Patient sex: M
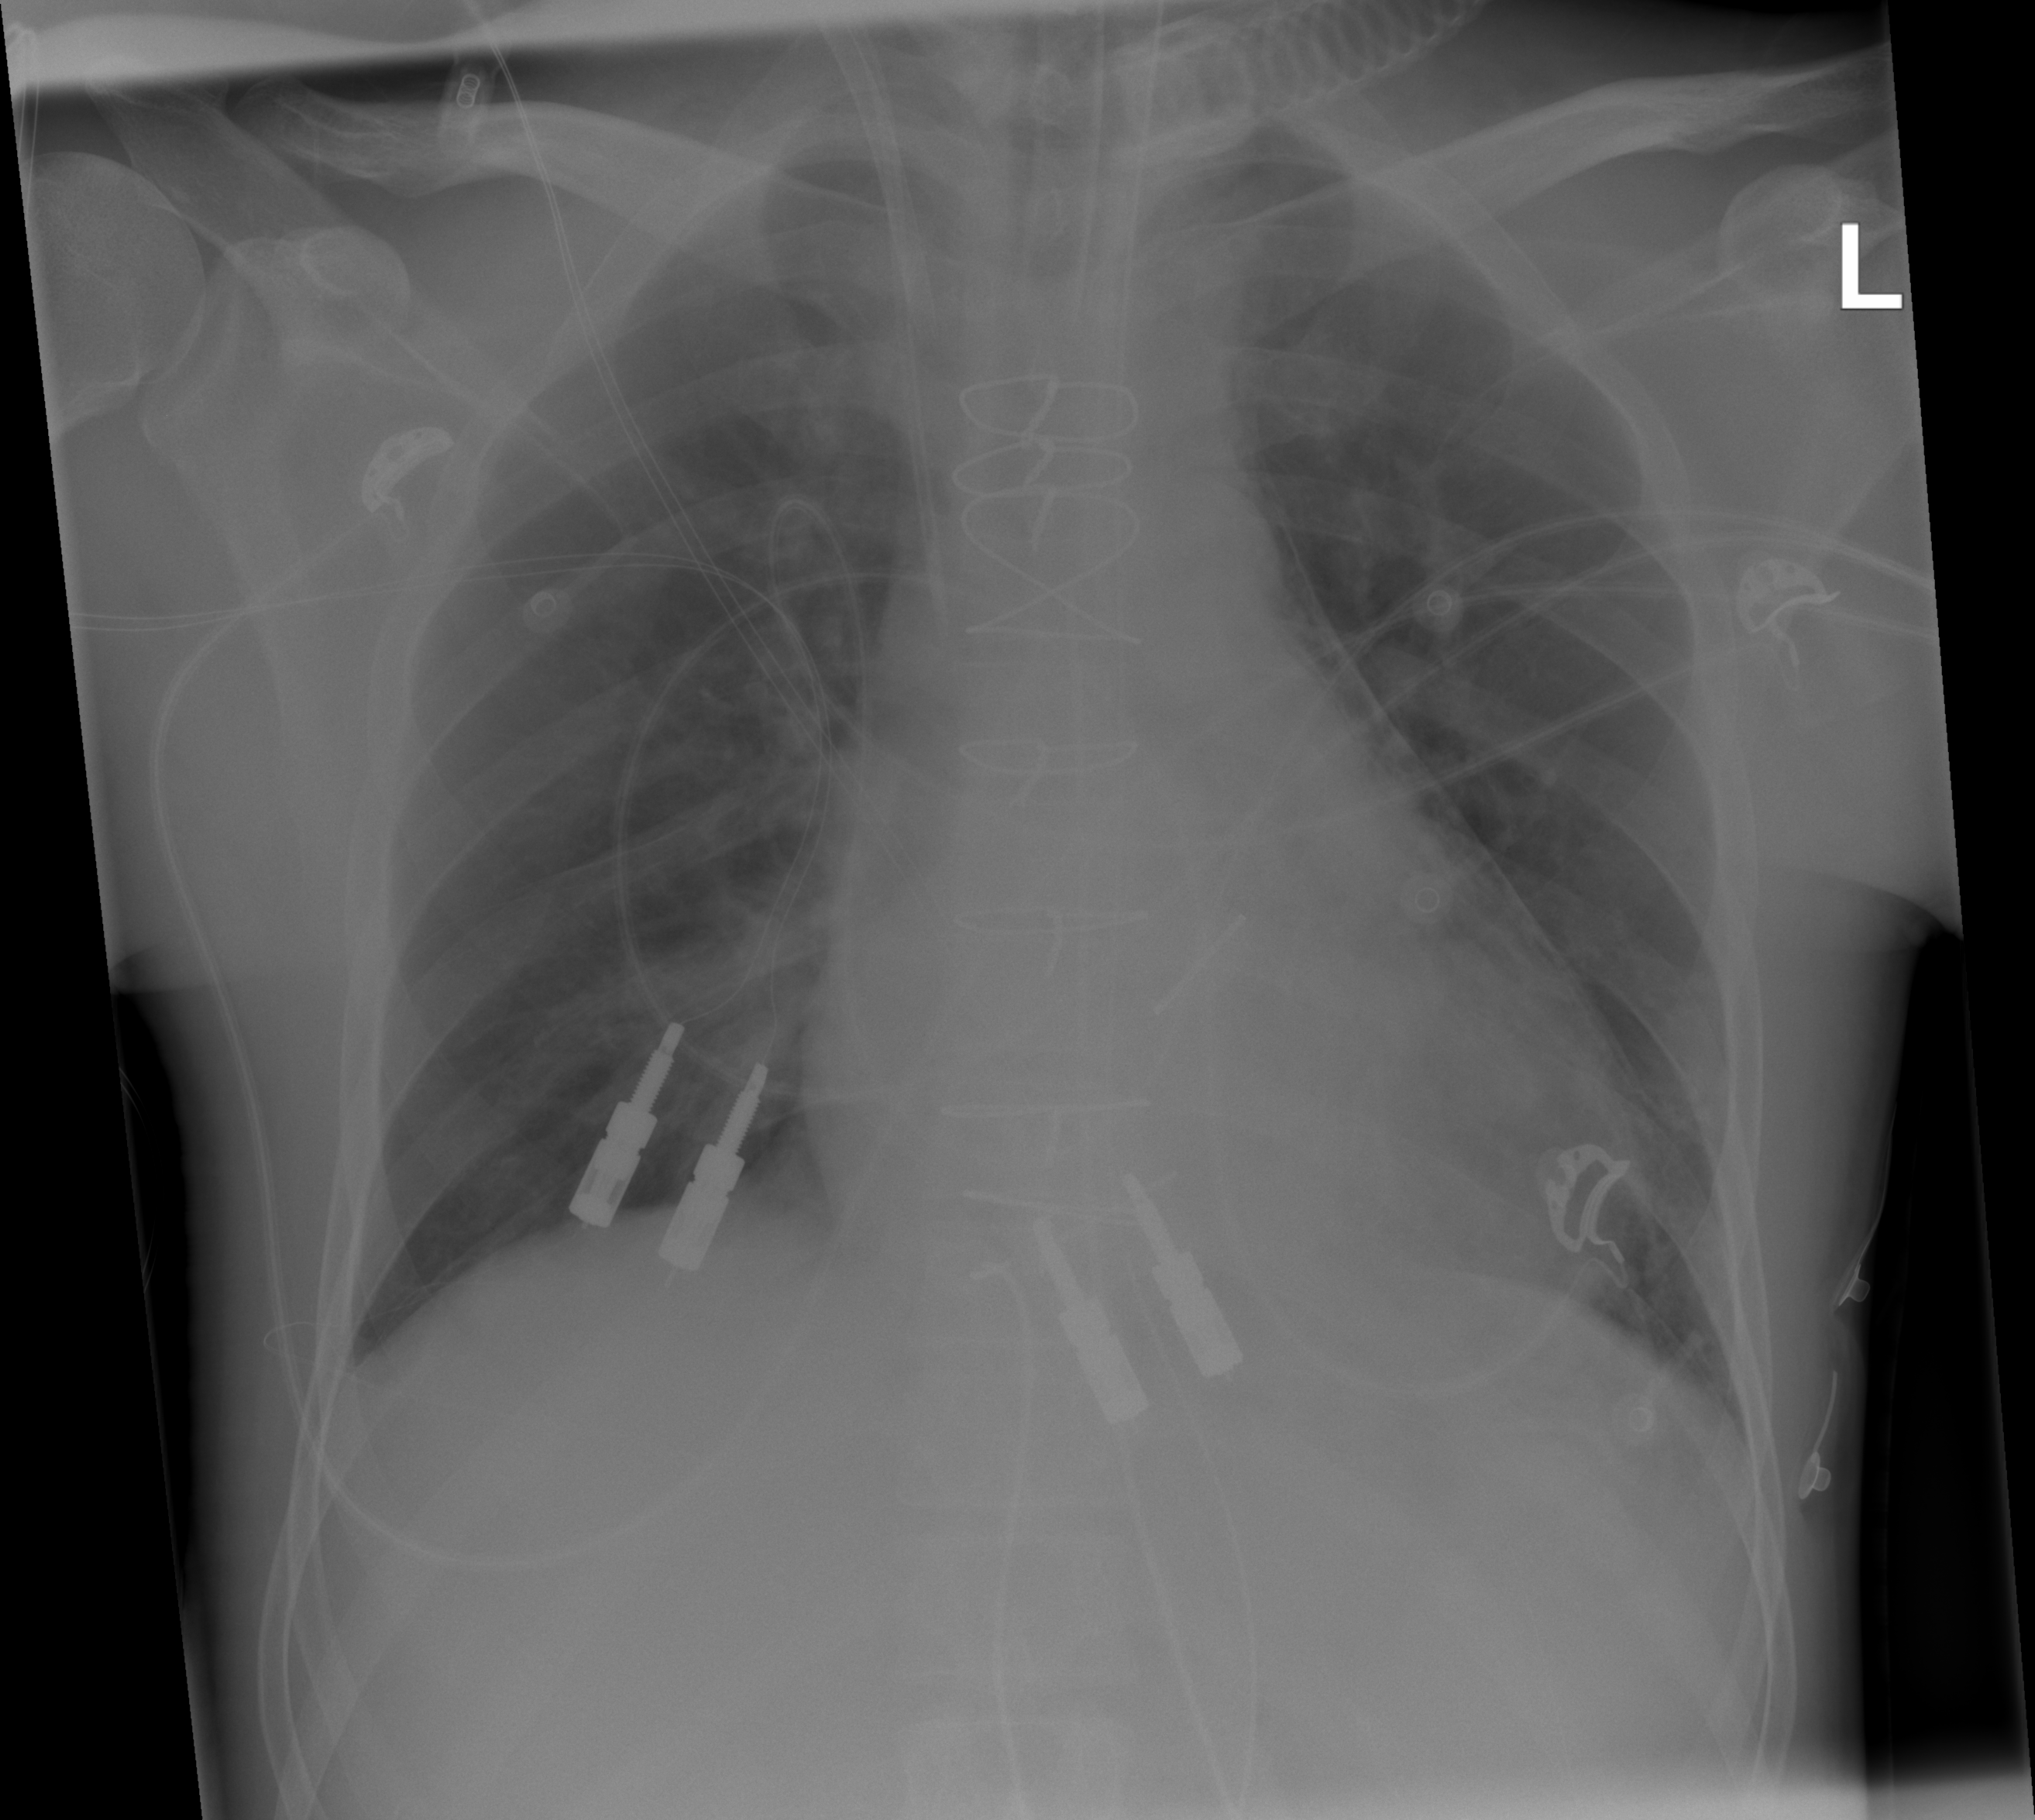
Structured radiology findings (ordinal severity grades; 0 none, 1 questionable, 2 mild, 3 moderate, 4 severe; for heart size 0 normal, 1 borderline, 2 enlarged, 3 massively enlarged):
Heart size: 2
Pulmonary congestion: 0
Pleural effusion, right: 0
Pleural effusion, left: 0
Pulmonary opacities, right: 0
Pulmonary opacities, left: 0
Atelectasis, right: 2
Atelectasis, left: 2